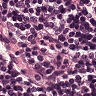
Metastatic tissue present: no